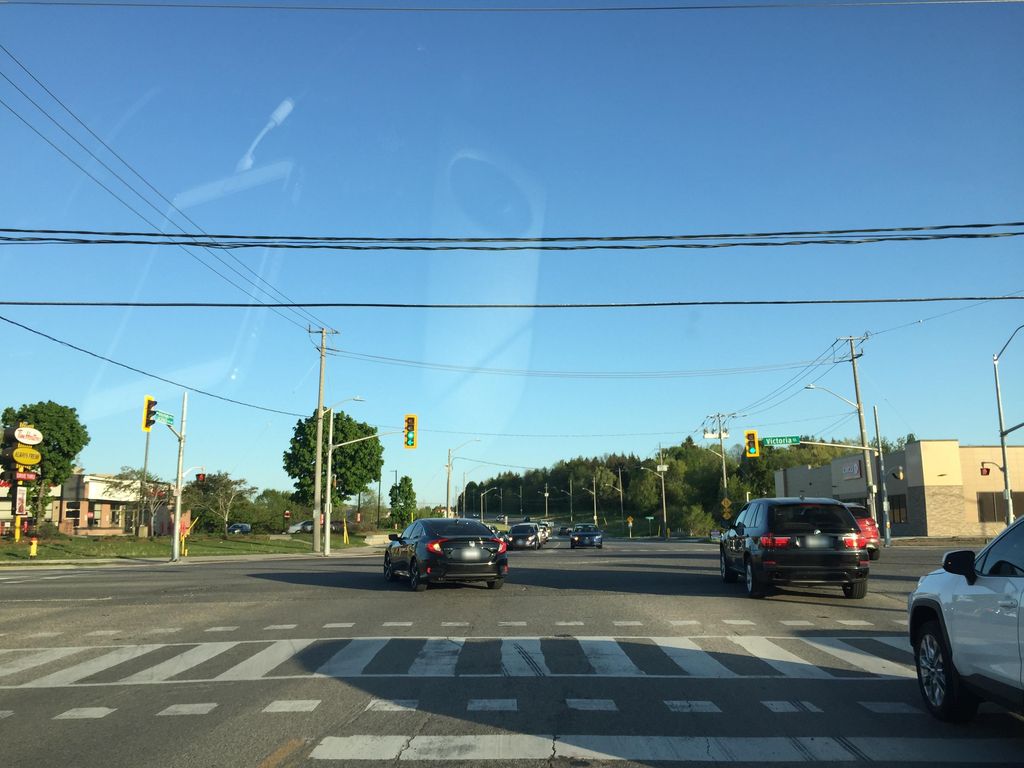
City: kitchener-waterloo